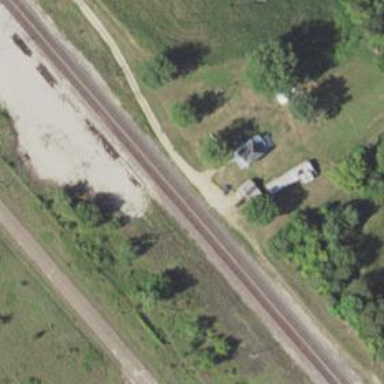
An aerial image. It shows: Railroad crossover.